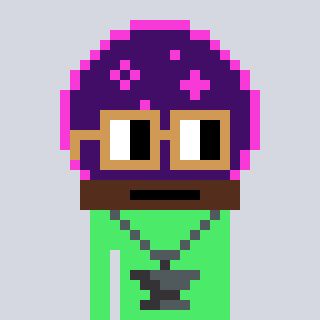
a pixel art character with square brown glasses, a crystalball-shaped head and a teal-colored body on a cool background